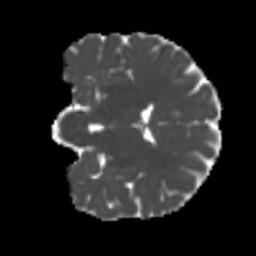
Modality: MD
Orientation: coronal
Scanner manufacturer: siemens
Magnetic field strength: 3 T
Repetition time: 4 s
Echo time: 0.0594 s